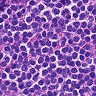
Metastatic tissue present: no